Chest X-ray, PA view. Patient: 57 years old, sex M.
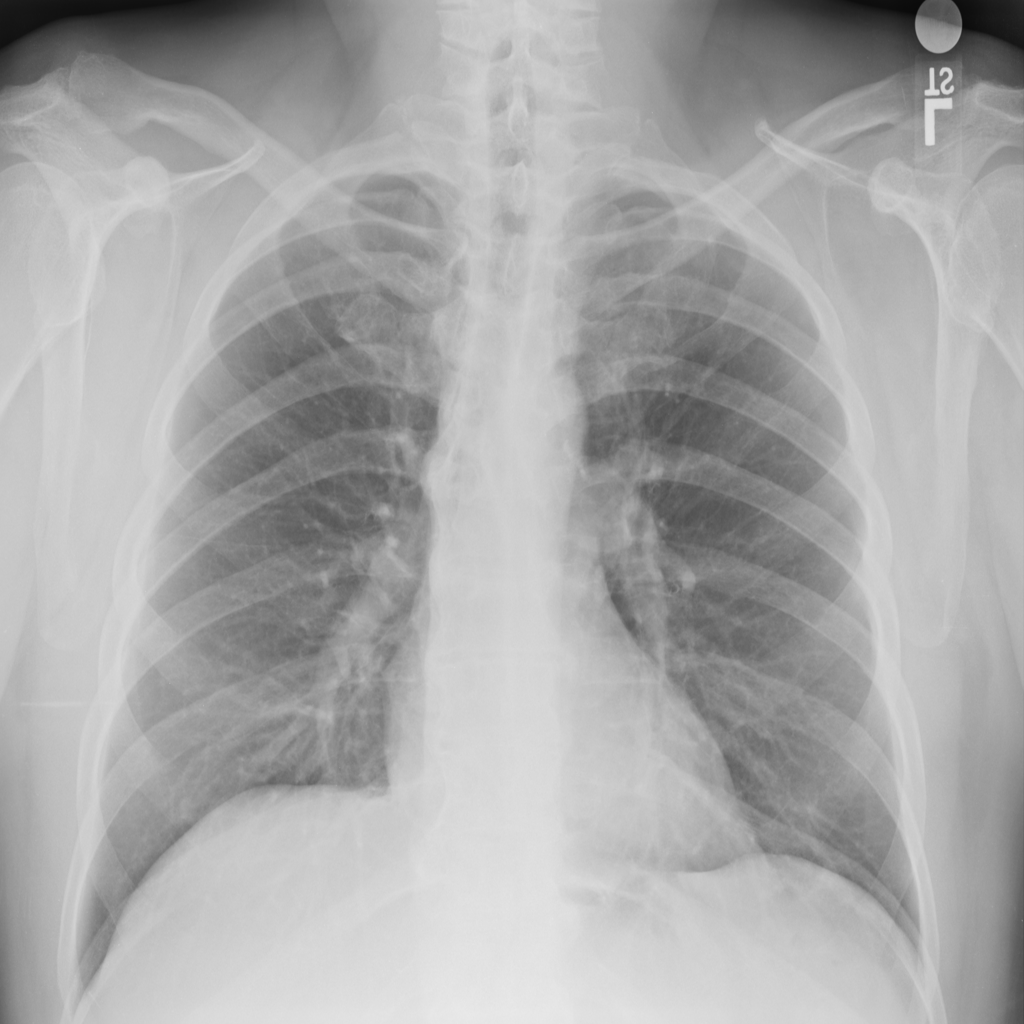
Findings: No Finding